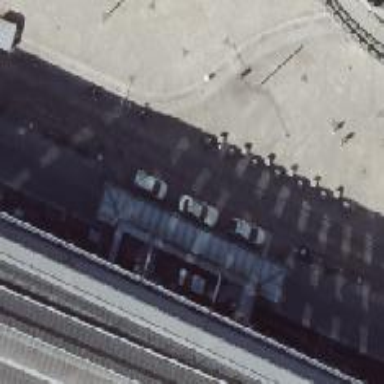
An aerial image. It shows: Taxi stand.